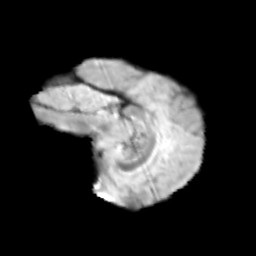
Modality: T2w
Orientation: sagittal
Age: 13
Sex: female
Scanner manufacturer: siemens
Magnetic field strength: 3 T
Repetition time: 3.8 s
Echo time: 0.07 s